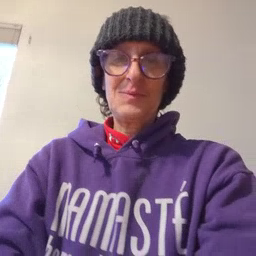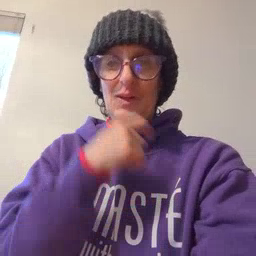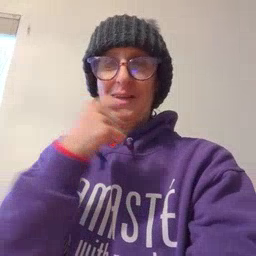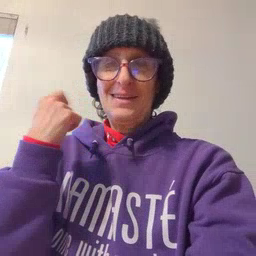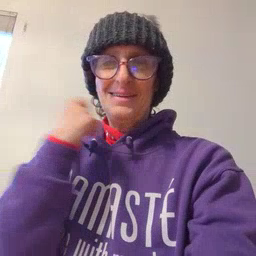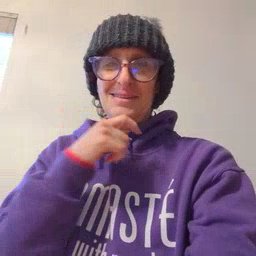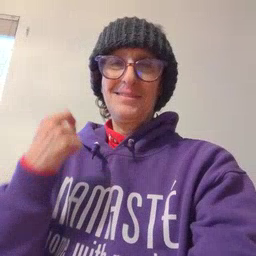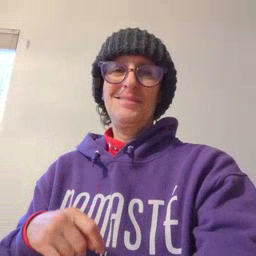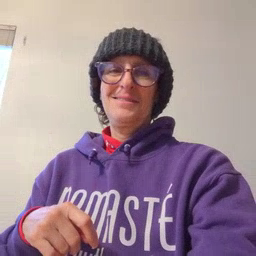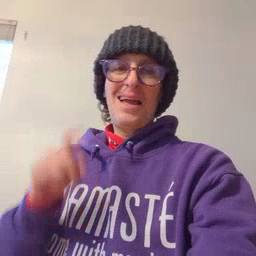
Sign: dryer